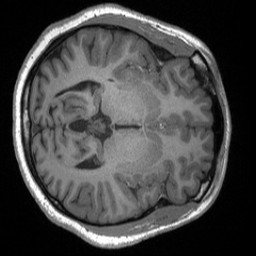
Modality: T1w
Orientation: axial